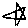
Label: star